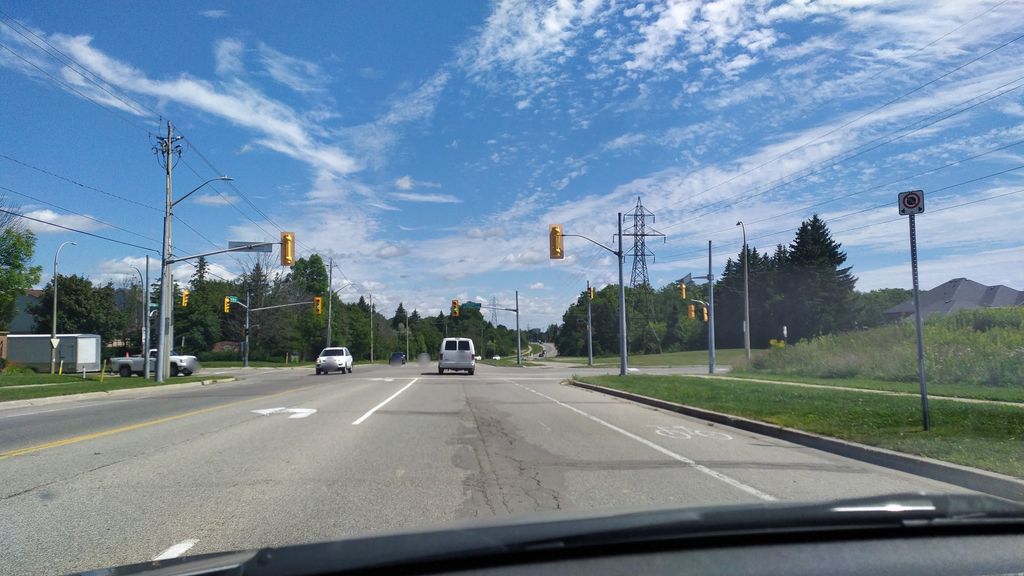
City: kitchener-waterloo